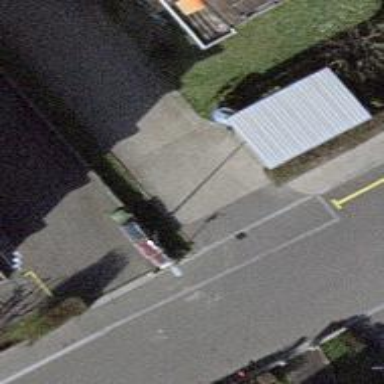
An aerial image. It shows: Asphalt footway with unmarked crossing.